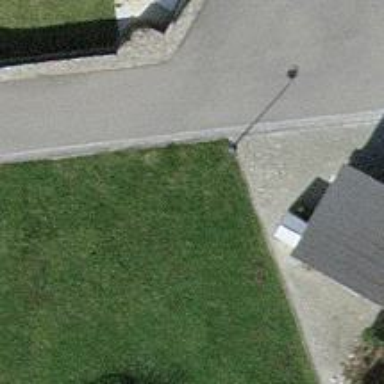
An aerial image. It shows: Brown pole with bent shape serving as support.